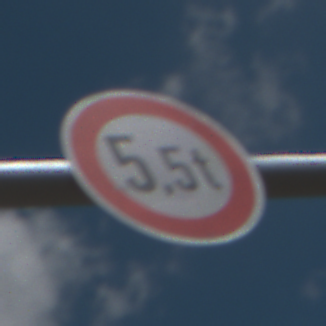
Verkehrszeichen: TatsaechlicheMasse
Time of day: Midday
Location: Outdoor (Nature)
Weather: PartlyCloudy
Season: Autumn
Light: Natural